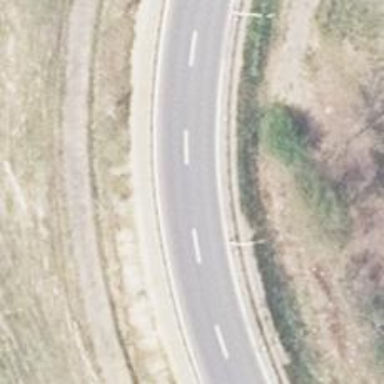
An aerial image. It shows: Secondary road with asphalt surface and embankment.